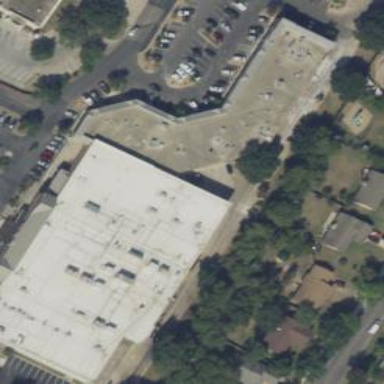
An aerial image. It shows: Retail building housing supermarket.